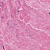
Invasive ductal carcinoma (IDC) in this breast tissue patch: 0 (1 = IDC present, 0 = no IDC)